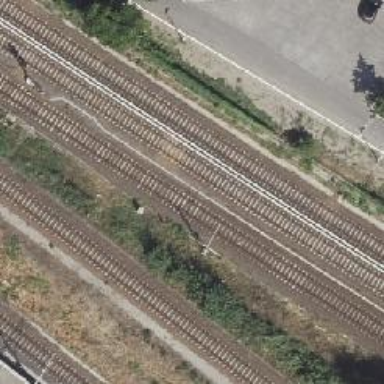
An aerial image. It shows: Railway milestone with catenary mast.